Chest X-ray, PA view. Patient: 69 years old, sex F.
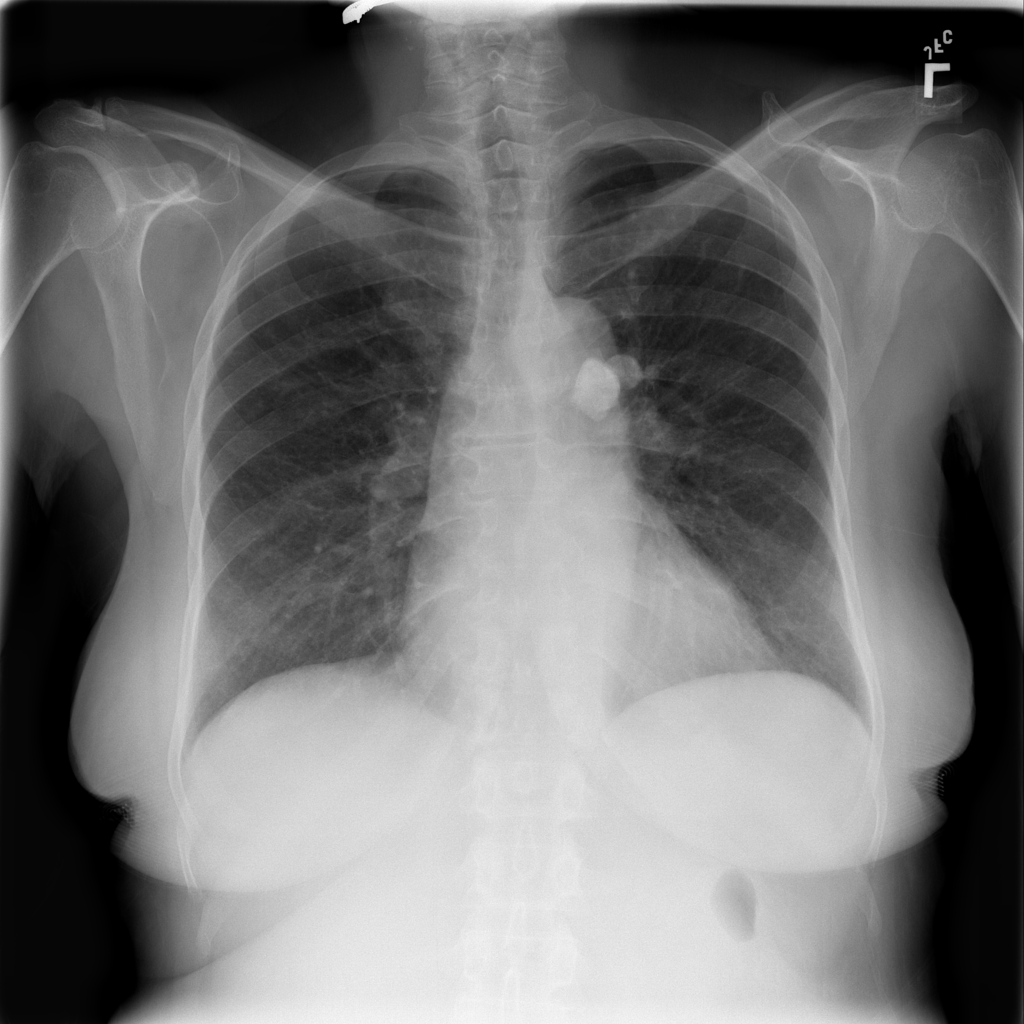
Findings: Infiltration